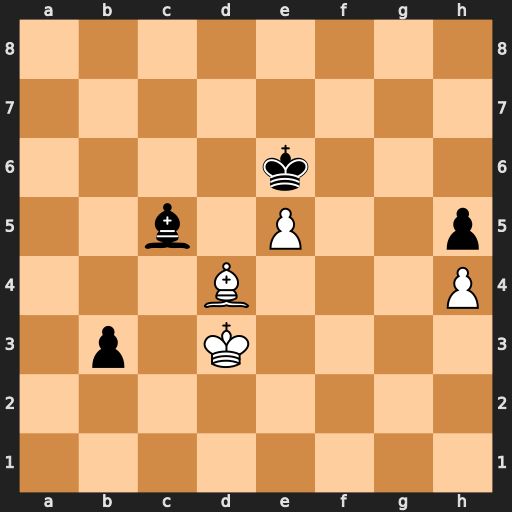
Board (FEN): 8/8/4k3/2b1P2p/3B3P/1p1K4/8/8
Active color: w
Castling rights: -
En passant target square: -
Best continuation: Bxc5 b2 Kc2